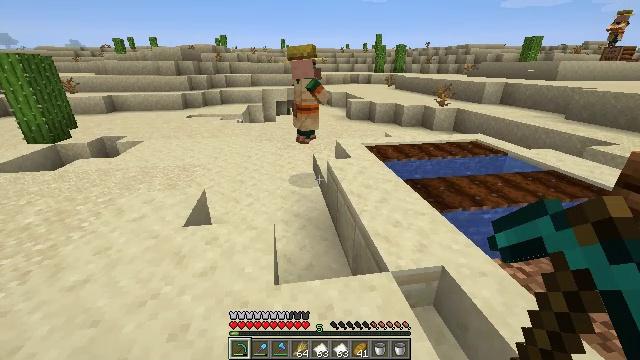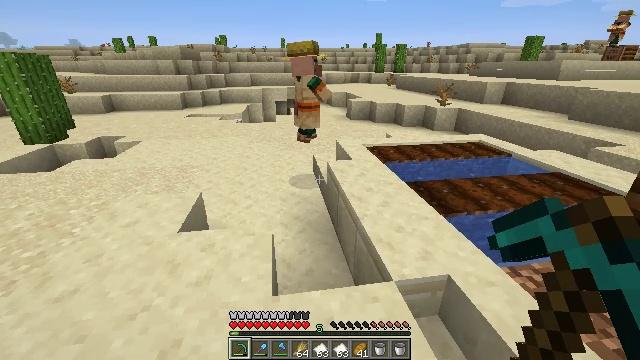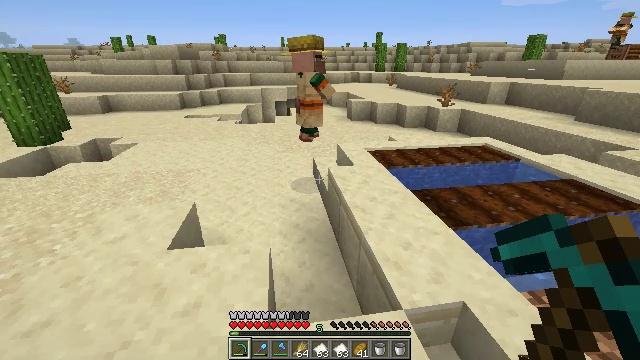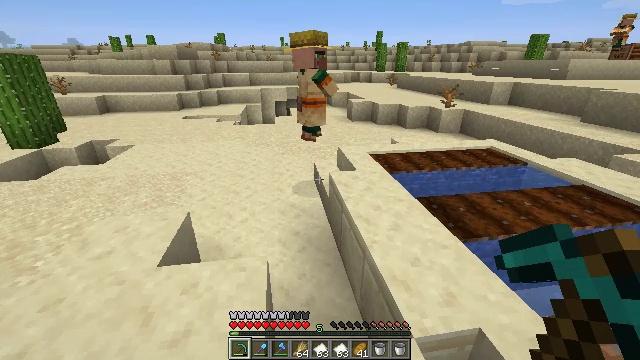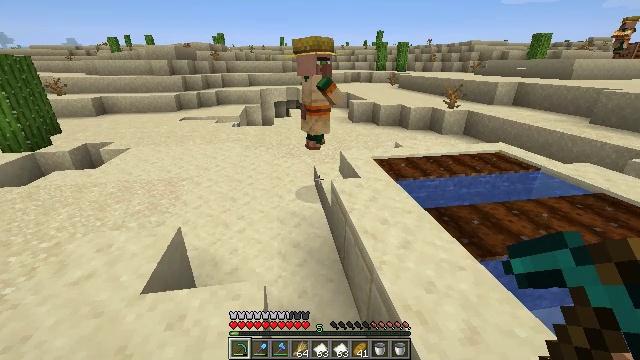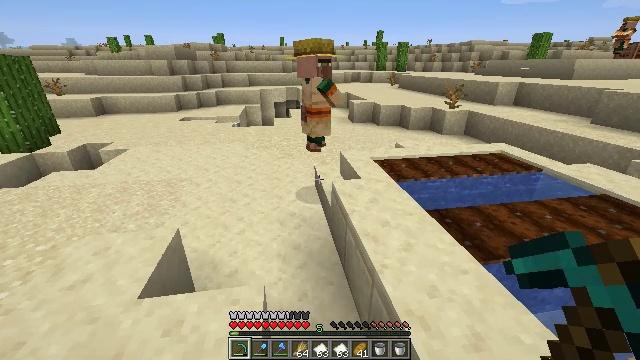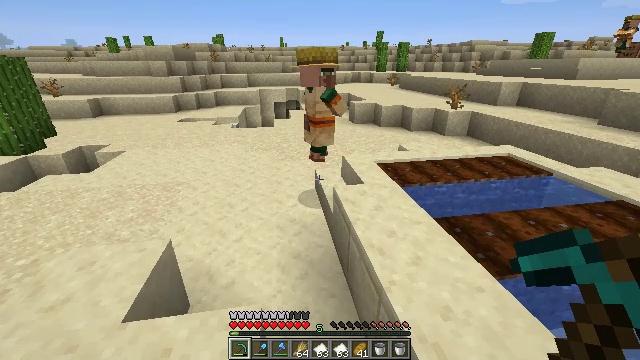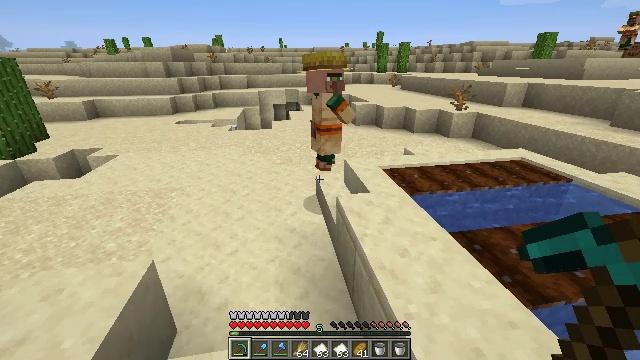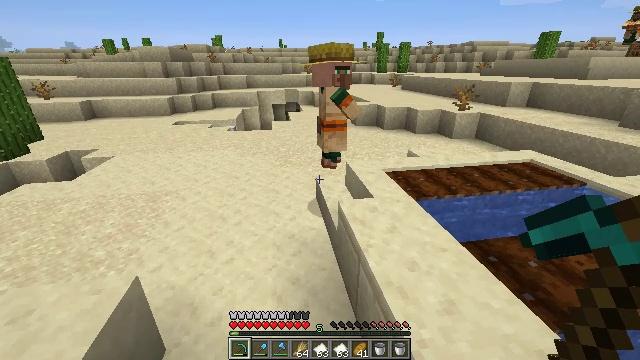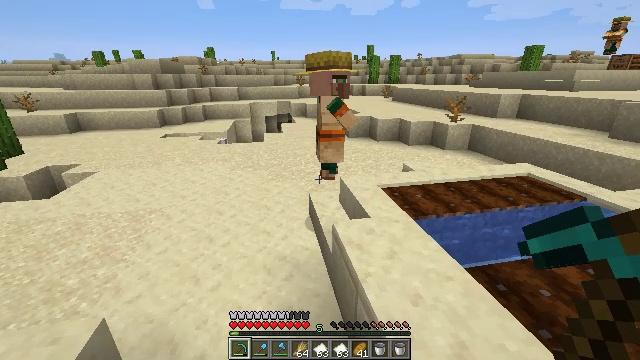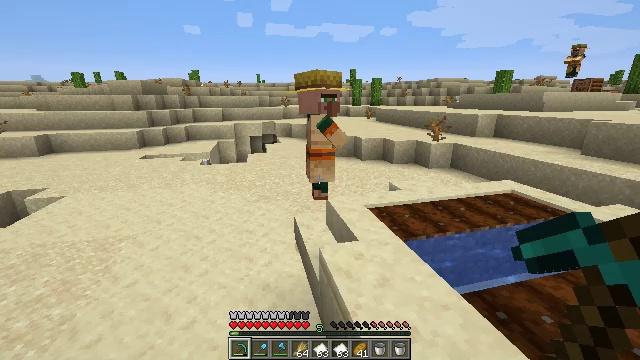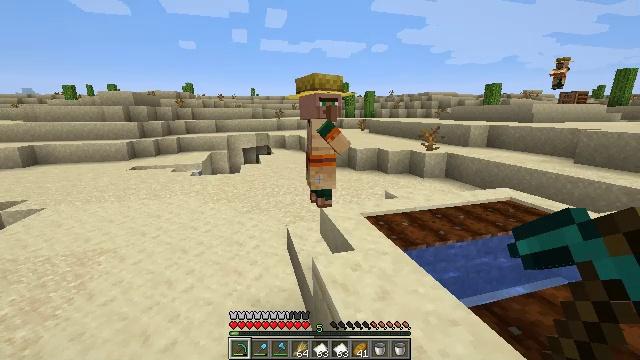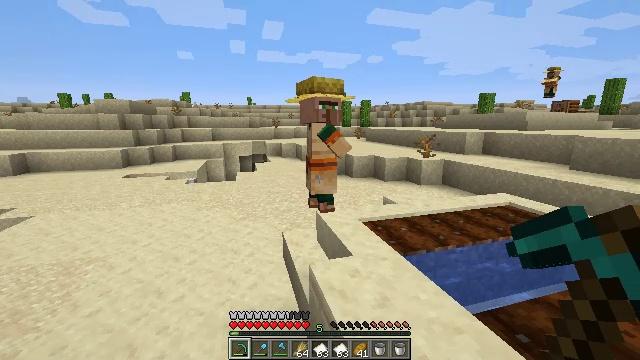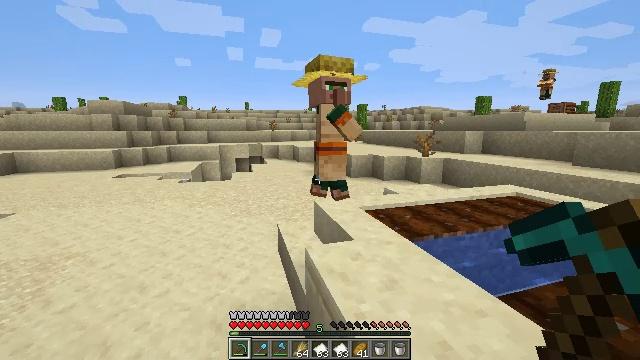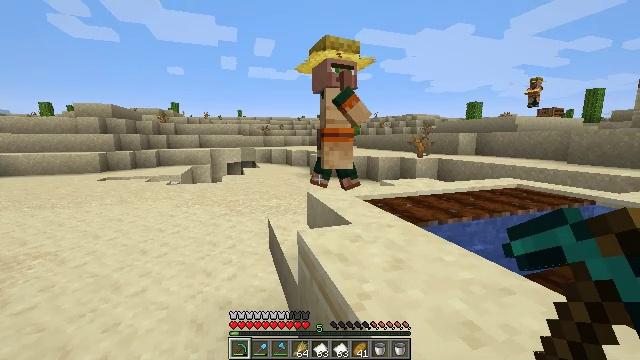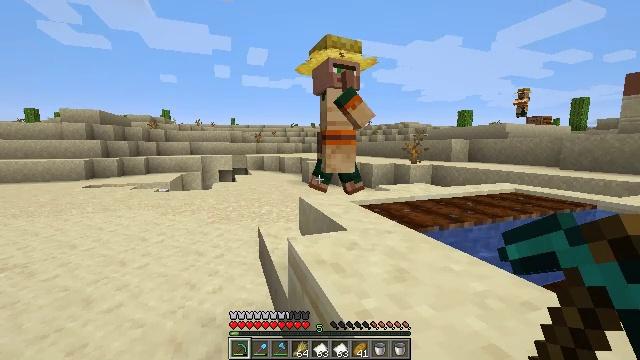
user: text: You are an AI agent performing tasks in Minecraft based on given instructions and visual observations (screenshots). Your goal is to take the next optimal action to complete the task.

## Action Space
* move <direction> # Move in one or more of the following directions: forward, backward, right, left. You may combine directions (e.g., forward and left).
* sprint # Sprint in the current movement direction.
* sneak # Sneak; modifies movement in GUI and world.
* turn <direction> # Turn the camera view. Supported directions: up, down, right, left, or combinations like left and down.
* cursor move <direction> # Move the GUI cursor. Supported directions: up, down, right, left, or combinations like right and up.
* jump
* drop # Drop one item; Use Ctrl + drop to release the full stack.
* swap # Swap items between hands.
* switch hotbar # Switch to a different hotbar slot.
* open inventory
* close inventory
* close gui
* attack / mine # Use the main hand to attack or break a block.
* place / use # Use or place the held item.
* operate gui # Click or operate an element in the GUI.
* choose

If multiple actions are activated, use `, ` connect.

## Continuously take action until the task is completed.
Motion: motion action
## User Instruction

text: Mine a hay block from the field.
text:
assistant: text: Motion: move forward
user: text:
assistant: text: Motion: move forward
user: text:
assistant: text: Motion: move forward
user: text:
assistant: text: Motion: move forward
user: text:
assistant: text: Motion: move forward
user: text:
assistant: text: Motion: move forward
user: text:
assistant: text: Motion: move forward
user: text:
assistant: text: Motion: move forward
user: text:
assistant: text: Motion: move forward, turn right and up
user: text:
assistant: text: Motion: move forward, turn right and up
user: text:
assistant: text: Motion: move forward, turn right and up
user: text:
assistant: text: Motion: move forward, turn up
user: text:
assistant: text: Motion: move forward, turn up
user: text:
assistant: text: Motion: move forward, turn right and up
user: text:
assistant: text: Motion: move forward, turn right and up
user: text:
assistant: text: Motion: move forward, turn right and up
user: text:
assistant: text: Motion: move forward, turn right and up
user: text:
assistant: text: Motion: move forward, turn right and up
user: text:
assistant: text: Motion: move forward, turn right and up
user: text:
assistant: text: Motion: move forward, turn right and up
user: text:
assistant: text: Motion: move forward, turn right
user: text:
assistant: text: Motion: move forward and move left, use / place
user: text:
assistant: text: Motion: move forward and move left, turn right, use / place
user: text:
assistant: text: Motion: move forward and move left, turn right, use / place
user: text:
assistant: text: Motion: move forward and move left, turn right
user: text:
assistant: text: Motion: move forward and move left, turn right
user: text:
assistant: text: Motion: move forward and move left, cursor move right, open gui
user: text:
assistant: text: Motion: move forward and move left
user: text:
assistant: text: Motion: move forward and move left
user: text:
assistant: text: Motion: move forward and move left